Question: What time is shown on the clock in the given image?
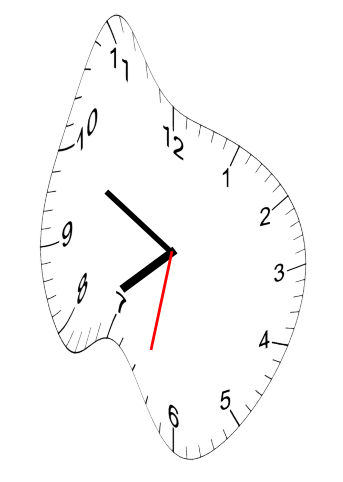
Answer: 07:49:32